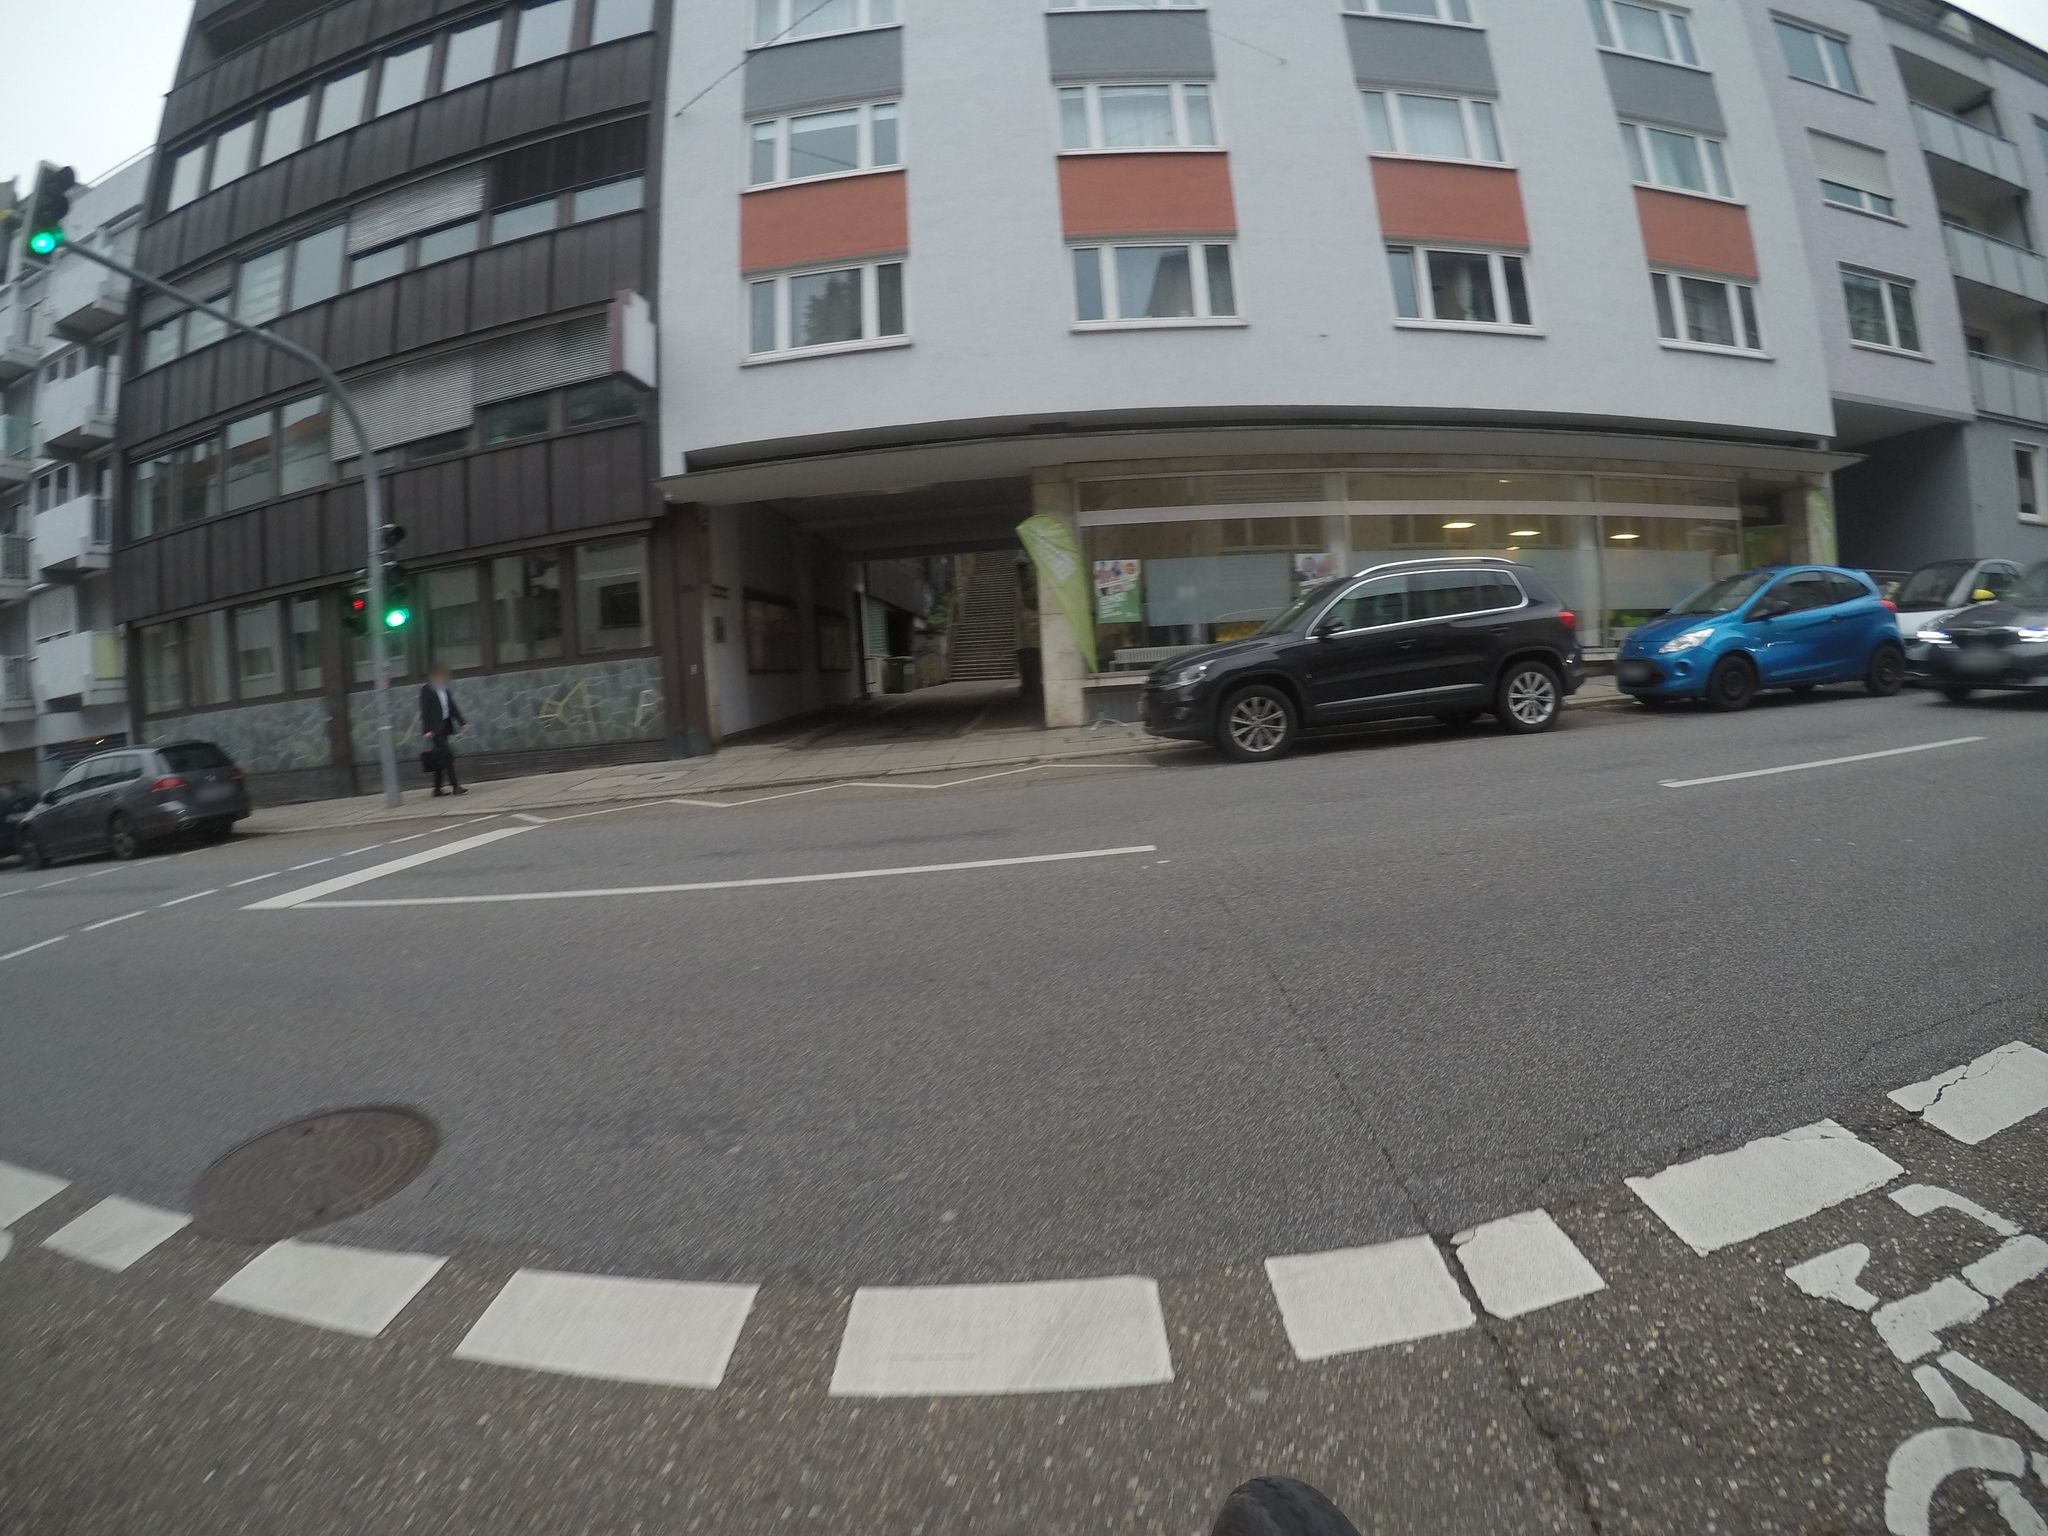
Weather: clear
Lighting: day
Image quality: slightly poor
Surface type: driving surface
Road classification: steps, path, footway
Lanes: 2
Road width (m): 11.5
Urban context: urban centre
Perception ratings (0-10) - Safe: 2.29, Lively: 8.81, Beautiful: 4.19, Boring: 1.17, Depressing: 2.26, Wealthy: 4.24